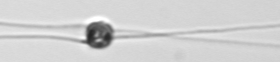
Label: Chaetoceros_danicus